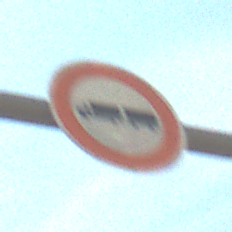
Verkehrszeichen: VerbotLastkraftwagenMitAnhaenger
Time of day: Midday
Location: Outdoor (Suburban)
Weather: PartlyCloudy
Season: NotSpecified
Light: Natural